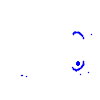
Particle: proton